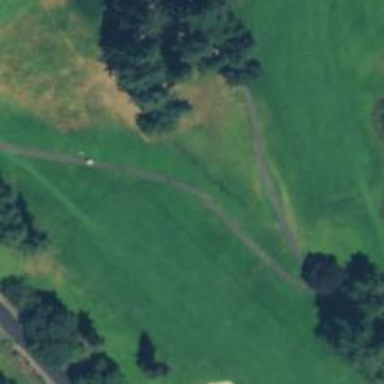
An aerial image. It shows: Path for golf carts.